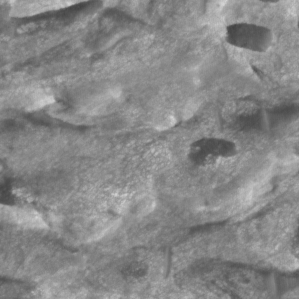
Label: non_frost